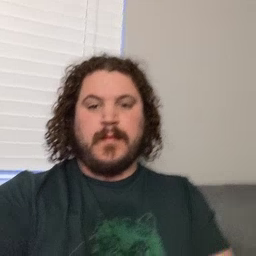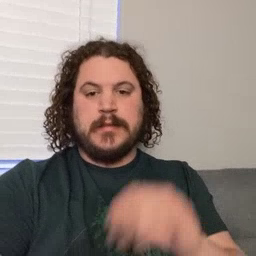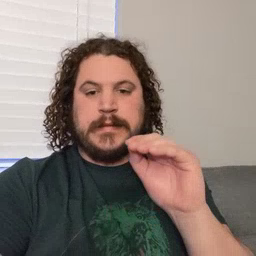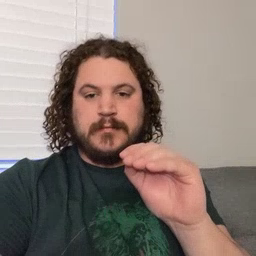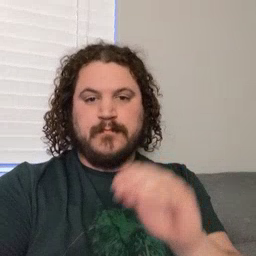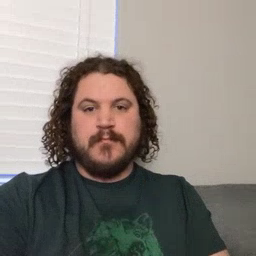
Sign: kiss